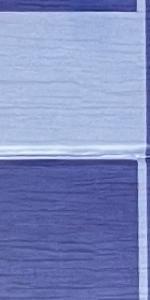
Label: Empty